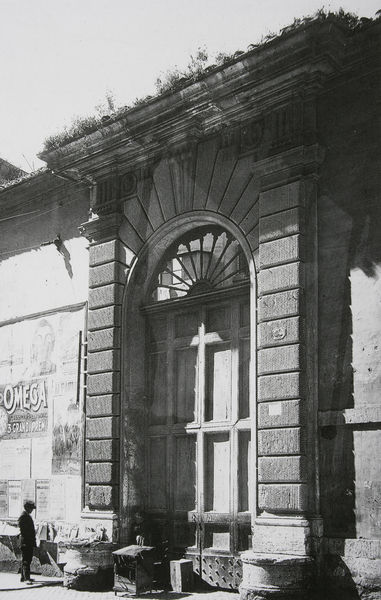
Titel: Eingang zum Garten des Palazzo Barberini (neben Quattro Fontane)
Künstler: Pietro da Cortona
Standort: Rom
Institution: Palazzo Barberini
Schlagwörter: himmel, mann, schatten, grün, fenster, frankreich, grau, holz, licht, paris, schwarz, straße, säulen, tür, weiss, dach, gebäude, gras, haus, mütze, wand, architektur, arm, mensch, sockel, steine, tot, vorhang, gräser, sonne, figur, person, pflanzen, front, renaissance, schrift, bogen, fassade, italien, zuschauer, gepäck, mauer, werbung, pilaster, rundbogen, detail, lesen, geschlossen, grass, tor, foto, fotografie, photographie, eingang, fugen, ruine, hauswand, kreuz, sprossen, mauerwerk, schwarz-weiss, plakat, reklame, photo, portal, rustika, sims, ziegeln, gesims, bewachsen, rosette, reise, unkraut, bettler, gebälk, begrünung, bewuchs, plakate, flachdach, kreut, keilsteine, rundbogenfenster, gesimse, glass, mülleimer, architekturfotografie, eingangstor, lauern, hausnummer, bekanntmachungen, stromkabel, omega, leierkasten, plakatiert, menswch